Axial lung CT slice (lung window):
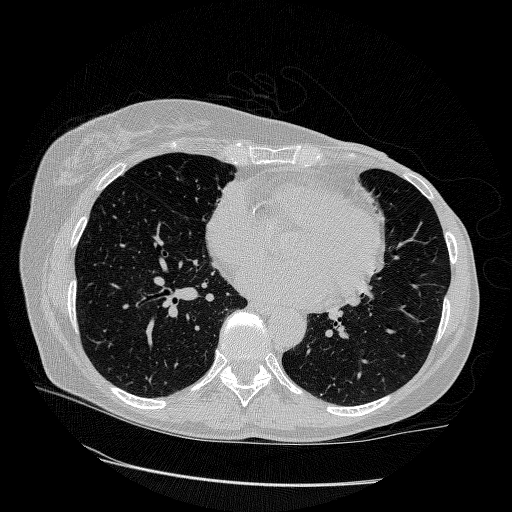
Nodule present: no